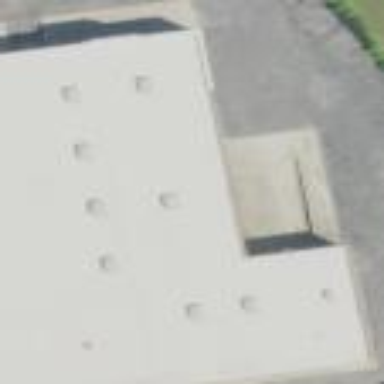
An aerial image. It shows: Building.